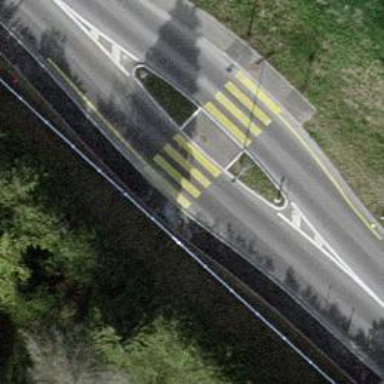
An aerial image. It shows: Uncontrolled crossing with traffic calming island.